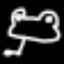
Label: frog